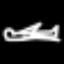
Label: airplane